Field crop: maize
Growth stage: 2
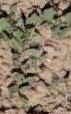
Species: convolvulus